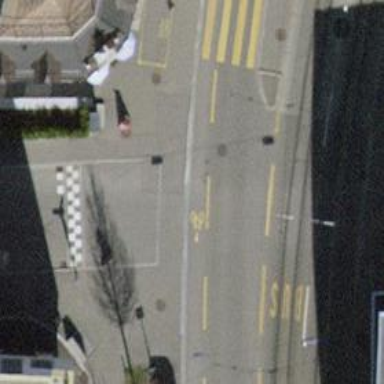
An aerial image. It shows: Unmarked crossing with raised kerb and traffic calming table.